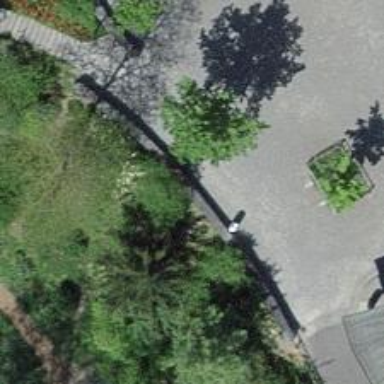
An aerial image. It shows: Retaining wall.